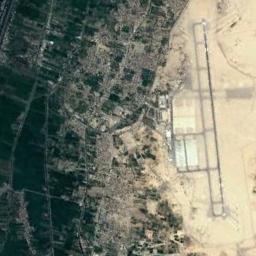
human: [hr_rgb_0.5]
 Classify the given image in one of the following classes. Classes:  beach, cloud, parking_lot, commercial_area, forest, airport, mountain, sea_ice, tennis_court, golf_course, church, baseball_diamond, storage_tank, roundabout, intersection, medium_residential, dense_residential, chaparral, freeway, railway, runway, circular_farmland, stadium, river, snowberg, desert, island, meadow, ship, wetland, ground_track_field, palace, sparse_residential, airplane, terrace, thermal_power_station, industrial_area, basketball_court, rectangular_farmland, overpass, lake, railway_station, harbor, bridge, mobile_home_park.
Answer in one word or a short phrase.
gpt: airport